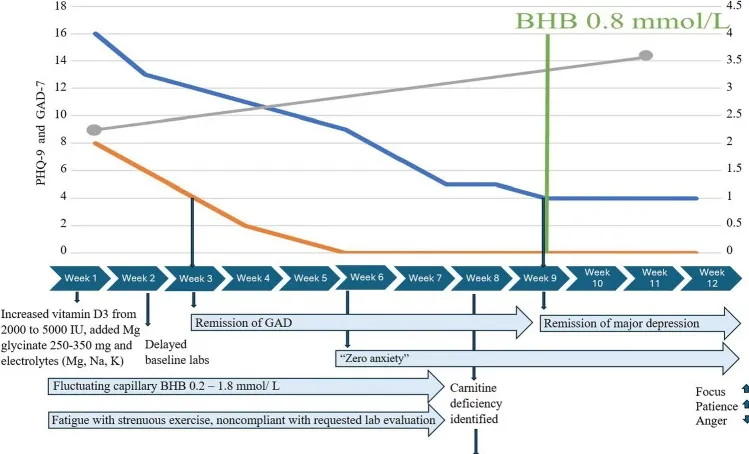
Case 2 KMT timeline.
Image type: chart (chart)